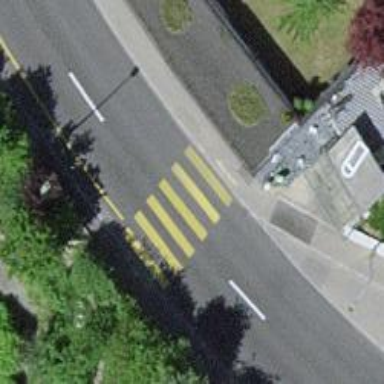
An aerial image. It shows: Uncontrolled zebra crossing on the road.